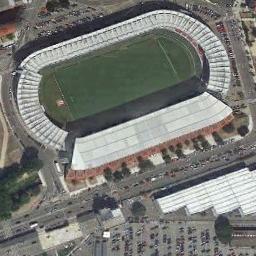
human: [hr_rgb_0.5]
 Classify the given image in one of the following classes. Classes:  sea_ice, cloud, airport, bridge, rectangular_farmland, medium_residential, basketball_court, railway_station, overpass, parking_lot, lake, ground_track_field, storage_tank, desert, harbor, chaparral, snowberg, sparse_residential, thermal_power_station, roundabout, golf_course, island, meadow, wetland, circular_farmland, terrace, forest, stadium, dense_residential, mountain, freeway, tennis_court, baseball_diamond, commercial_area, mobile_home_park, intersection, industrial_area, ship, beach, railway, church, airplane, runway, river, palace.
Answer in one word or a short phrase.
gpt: stadium